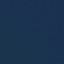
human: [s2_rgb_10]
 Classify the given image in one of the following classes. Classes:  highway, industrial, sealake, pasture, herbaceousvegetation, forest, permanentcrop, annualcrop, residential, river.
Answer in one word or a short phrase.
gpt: SeaLake